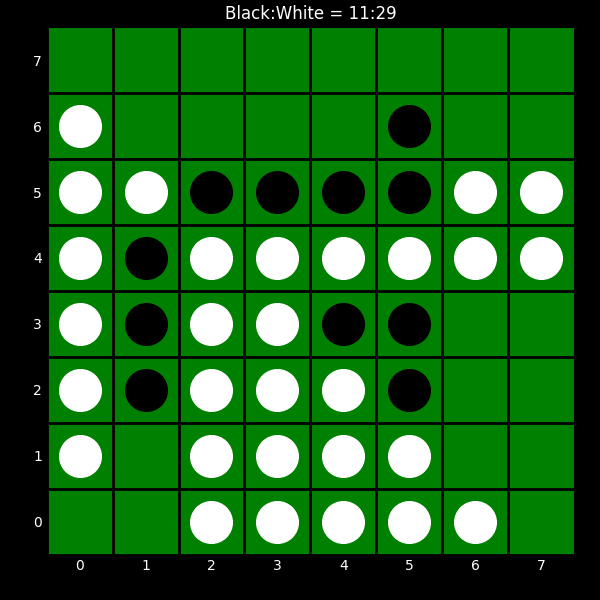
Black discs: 11
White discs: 29